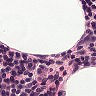
Metastatic tissue present: no